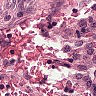
Metastatic tissue present: no